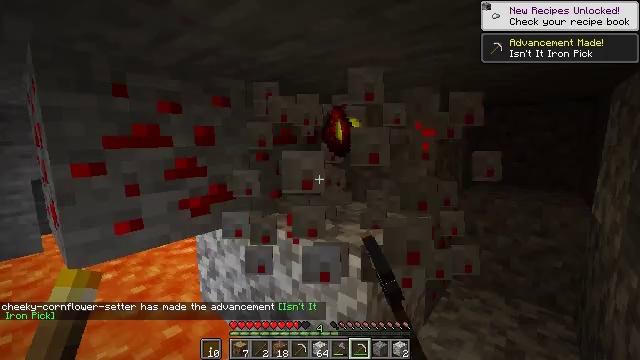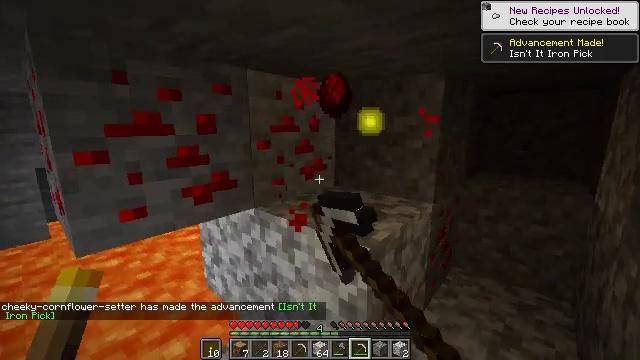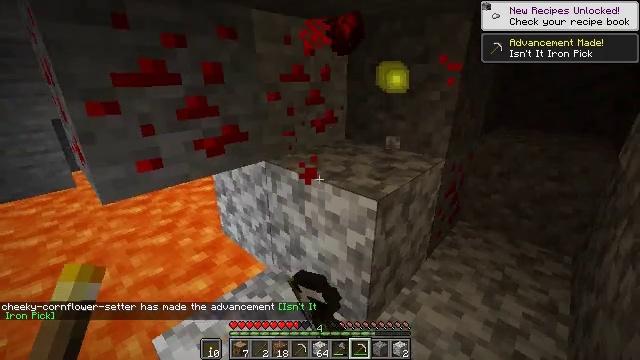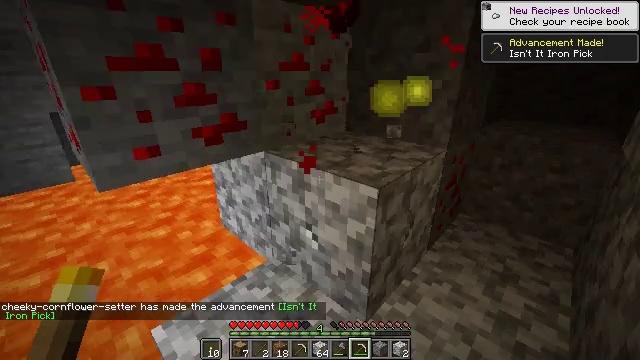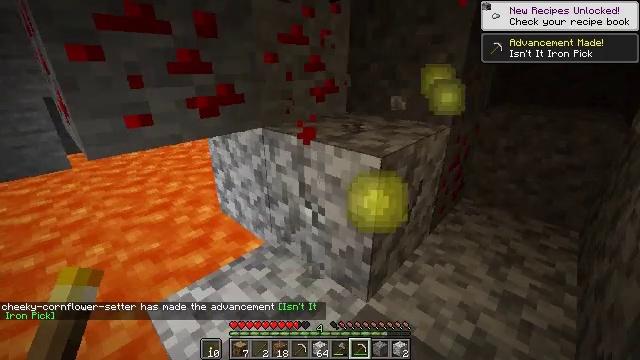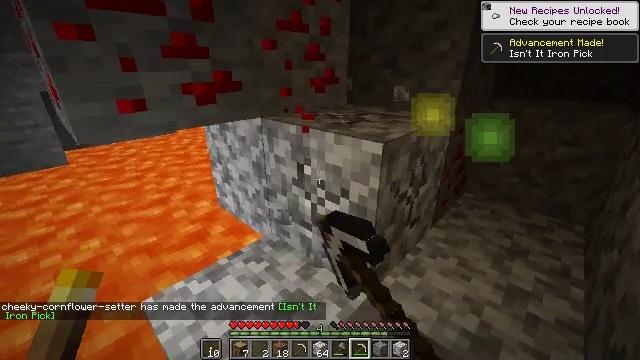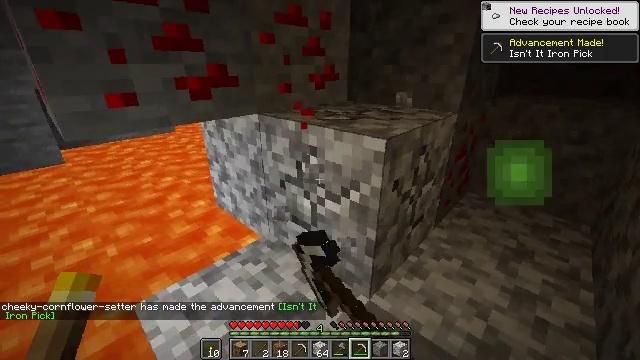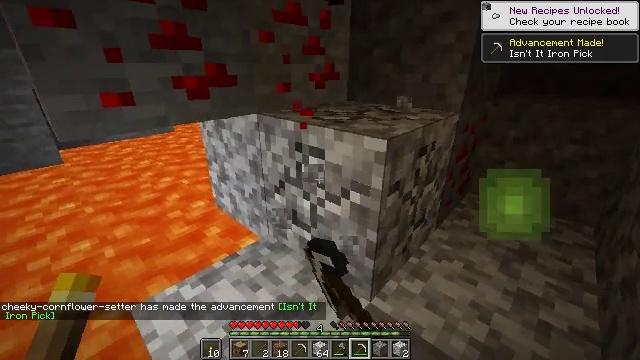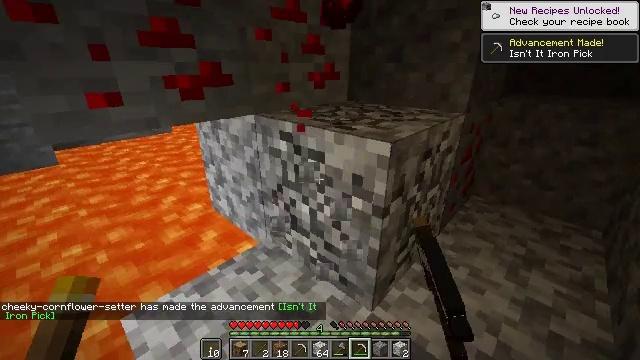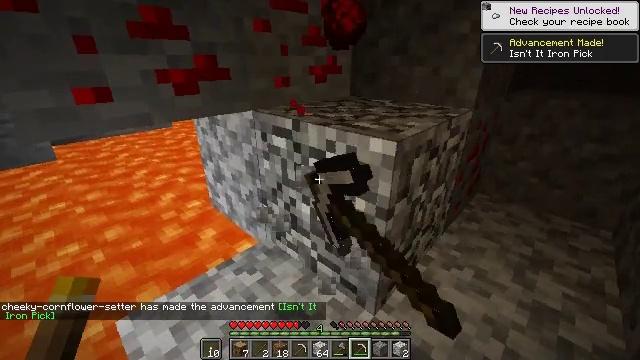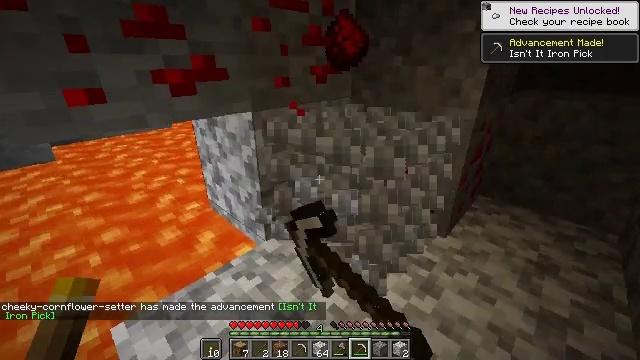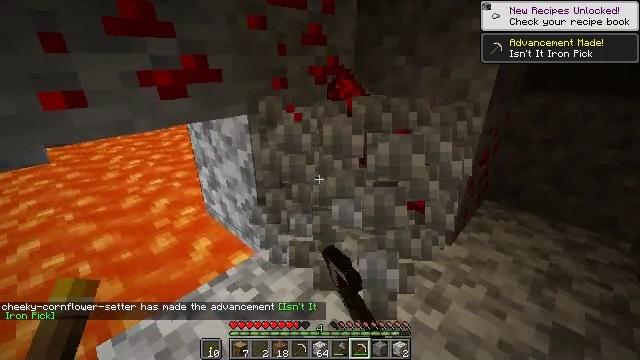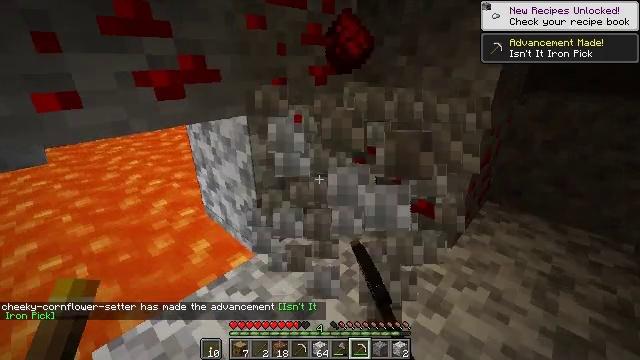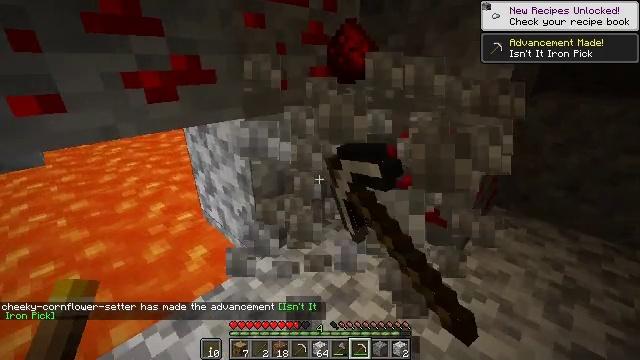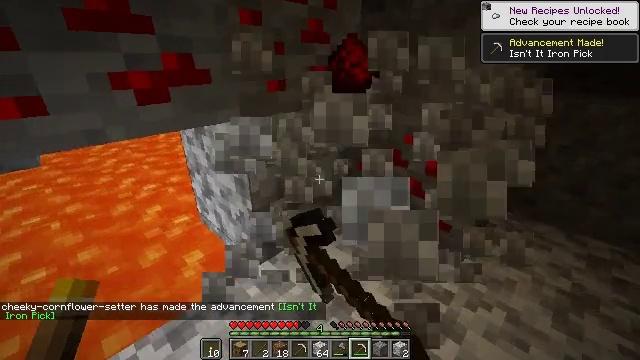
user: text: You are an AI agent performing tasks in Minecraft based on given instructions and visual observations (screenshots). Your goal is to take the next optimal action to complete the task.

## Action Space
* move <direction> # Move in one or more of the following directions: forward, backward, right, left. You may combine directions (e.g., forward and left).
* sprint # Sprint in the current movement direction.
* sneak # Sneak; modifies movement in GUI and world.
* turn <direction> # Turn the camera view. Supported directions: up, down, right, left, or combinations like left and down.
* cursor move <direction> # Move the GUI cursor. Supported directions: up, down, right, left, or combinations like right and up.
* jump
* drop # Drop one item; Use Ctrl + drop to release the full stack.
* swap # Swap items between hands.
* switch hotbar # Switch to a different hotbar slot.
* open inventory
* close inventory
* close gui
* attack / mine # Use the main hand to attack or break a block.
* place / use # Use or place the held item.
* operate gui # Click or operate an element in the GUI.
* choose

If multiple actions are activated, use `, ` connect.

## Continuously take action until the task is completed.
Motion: motion action
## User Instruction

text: Mine the diorite underground.
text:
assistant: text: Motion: turn down, attack / mine
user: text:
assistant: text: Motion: sneak, turn left and down, attack / mine
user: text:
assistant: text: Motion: sneak, attack / mine
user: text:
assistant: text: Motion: sneak, attack / mine
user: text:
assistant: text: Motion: move forward, sneak, attack / mine
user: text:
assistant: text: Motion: move forward, sneak, attack / mine
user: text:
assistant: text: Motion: move forward, sneak, attack / mine
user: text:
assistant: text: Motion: move forward, sneak, attack / mine
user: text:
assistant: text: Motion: move forward, sneak, turn down, attack / mine
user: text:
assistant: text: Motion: move forward, sneak, attack / mine
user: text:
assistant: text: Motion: move forward, sneak, attack / mine
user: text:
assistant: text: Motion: move forward, sneak, attack / mine
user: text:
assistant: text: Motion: move forward, sneak, attack / mine
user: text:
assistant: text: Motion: move forward, sneak, attack / mine
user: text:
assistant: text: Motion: sneak, attack / mine